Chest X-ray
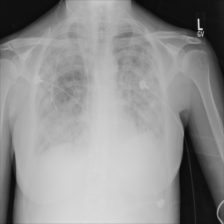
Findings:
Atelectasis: negative
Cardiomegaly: negative
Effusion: negative
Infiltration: negative
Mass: negative
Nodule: negative
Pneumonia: negative
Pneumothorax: negative
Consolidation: negative
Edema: negative
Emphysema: negative
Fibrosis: negative
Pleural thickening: negative
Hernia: negative